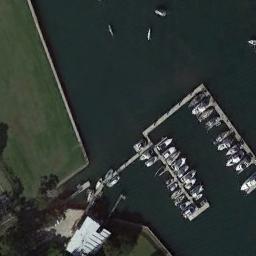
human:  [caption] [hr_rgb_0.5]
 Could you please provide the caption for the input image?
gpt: Many ships moored neatly in the harbor surrounded by lawns .

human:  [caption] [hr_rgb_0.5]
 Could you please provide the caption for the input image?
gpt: Some branches of the harbor have fewer stops .

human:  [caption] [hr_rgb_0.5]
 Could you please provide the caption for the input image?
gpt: Many ships are in the harbor .

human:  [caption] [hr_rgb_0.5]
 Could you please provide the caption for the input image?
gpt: The harbor has lots of neatly docked boats and a lawn is next to the harbor .

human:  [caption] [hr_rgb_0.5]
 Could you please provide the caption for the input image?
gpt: There are lawns and a white building at the harbor .